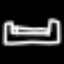
Label: bed